Question: I am in the process of writing a custom editor for visual studio. I have implemented some basic functionality for the new language e.g. syntax highlighting and I succesfully installed tha package by using the generated .vsix file. All works just nice, however my custom editor needs to be able to be associated with different file extensions.
I thought, mistakenly, that since I installed the editor it would appear under
Tools->Options..->Text Editor->File Extension->Editors list:

However it does not appear there. So the question is: how do you add a custom editor to this list?
Thanks for any help!
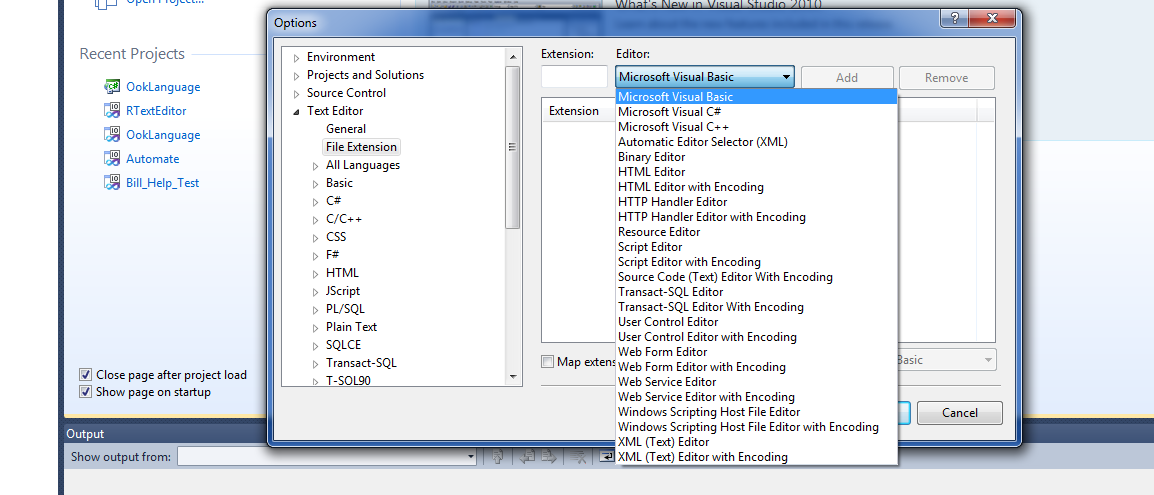
Answer: Well at least I got the tumbleweed badge for this question.
After a lot of reverse engineering I found the solution... which is not documented.. Anywhere..
Step number 1:
First you need to create an editor factory with all the bells and whistles it comes with - MSVS has an extension for it.
Step number 2:
Then you have to create such a class
'''
[AttributeUsage(AttributeTargets.Class, AllowMultiple = true, Inherited = true)]
class ProvideFileExtensionMapping : RegistrationAttribute
{
private readonly string _name, _id, _editorGuid, _package;
private readonly int _sortPriority;
public ProvideFileExtensionMapping(string id, string name, object editorGuid, string package, int sortPriority)
{
_id = id;
_name = name;
if (editorGuid is Type)
{
_editorGuid = ((Type)editorGuid).GUID.ToString("B");
}
else
{
_editorGuid = editorGuid.ToString();
}
_package = package;
_sortPriority = sortPriority;
}
public override void Register(RegistrationContext context)
{
using (Key mappingKey = context.CreateKey("FileExtensionMapping\" + _id))
{
mappingKey.SetValue("", _name);
mappingKey.SetValue("DisplayName", _name);
mappingKey.SetValue("EditorGuid", _editorGuid);
mappingKey.SetValue("Package", _package);
mappingKey.SetValue("SortPriority", _sortPriority);
}
}
public override void Unregister(RegistrationAttribute.RegistrationContext context)
{
}
}
'''
Step 3:
Then you need to add this class as an attribute to your editor factory (which you created in step 1):
'''
[ProvideFileExtensionMapping("{E23E32ED-3467-4401-A364-1352666A3502}", "RText Editor", typeof(EditorFactory), GuidList.guidRTextEditorPluginEditorFactoryString, 100)]
public sealed class EditorFactory : IVsEditorFactory, IDisposable{...}
'''
That's it. You should now be able to see your editor in the list of editors in visual studio.
Your editor shall be invoked when the file mapping is right.
Hopefully this post saves a lot of time for someone else..